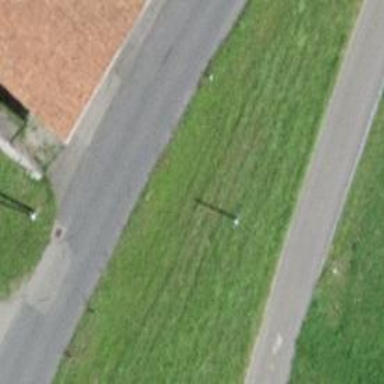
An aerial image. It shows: Minor power line and communication line.